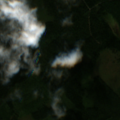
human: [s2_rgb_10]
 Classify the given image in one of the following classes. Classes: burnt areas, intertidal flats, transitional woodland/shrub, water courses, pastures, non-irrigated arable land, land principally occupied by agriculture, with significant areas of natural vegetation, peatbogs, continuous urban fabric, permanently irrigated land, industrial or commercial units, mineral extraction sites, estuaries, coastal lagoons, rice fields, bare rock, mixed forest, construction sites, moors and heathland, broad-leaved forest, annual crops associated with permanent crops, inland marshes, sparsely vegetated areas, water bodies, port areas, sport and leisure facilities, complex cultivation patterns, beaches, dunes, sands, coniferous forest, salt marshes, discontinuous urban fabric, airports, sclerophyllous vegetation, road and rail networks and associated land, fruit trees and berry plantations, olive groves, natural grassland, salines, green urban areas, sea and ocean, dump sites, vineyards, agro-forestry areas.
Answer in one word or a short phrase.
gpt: coniferous forest, mixed forest, transitional woodland/shrub